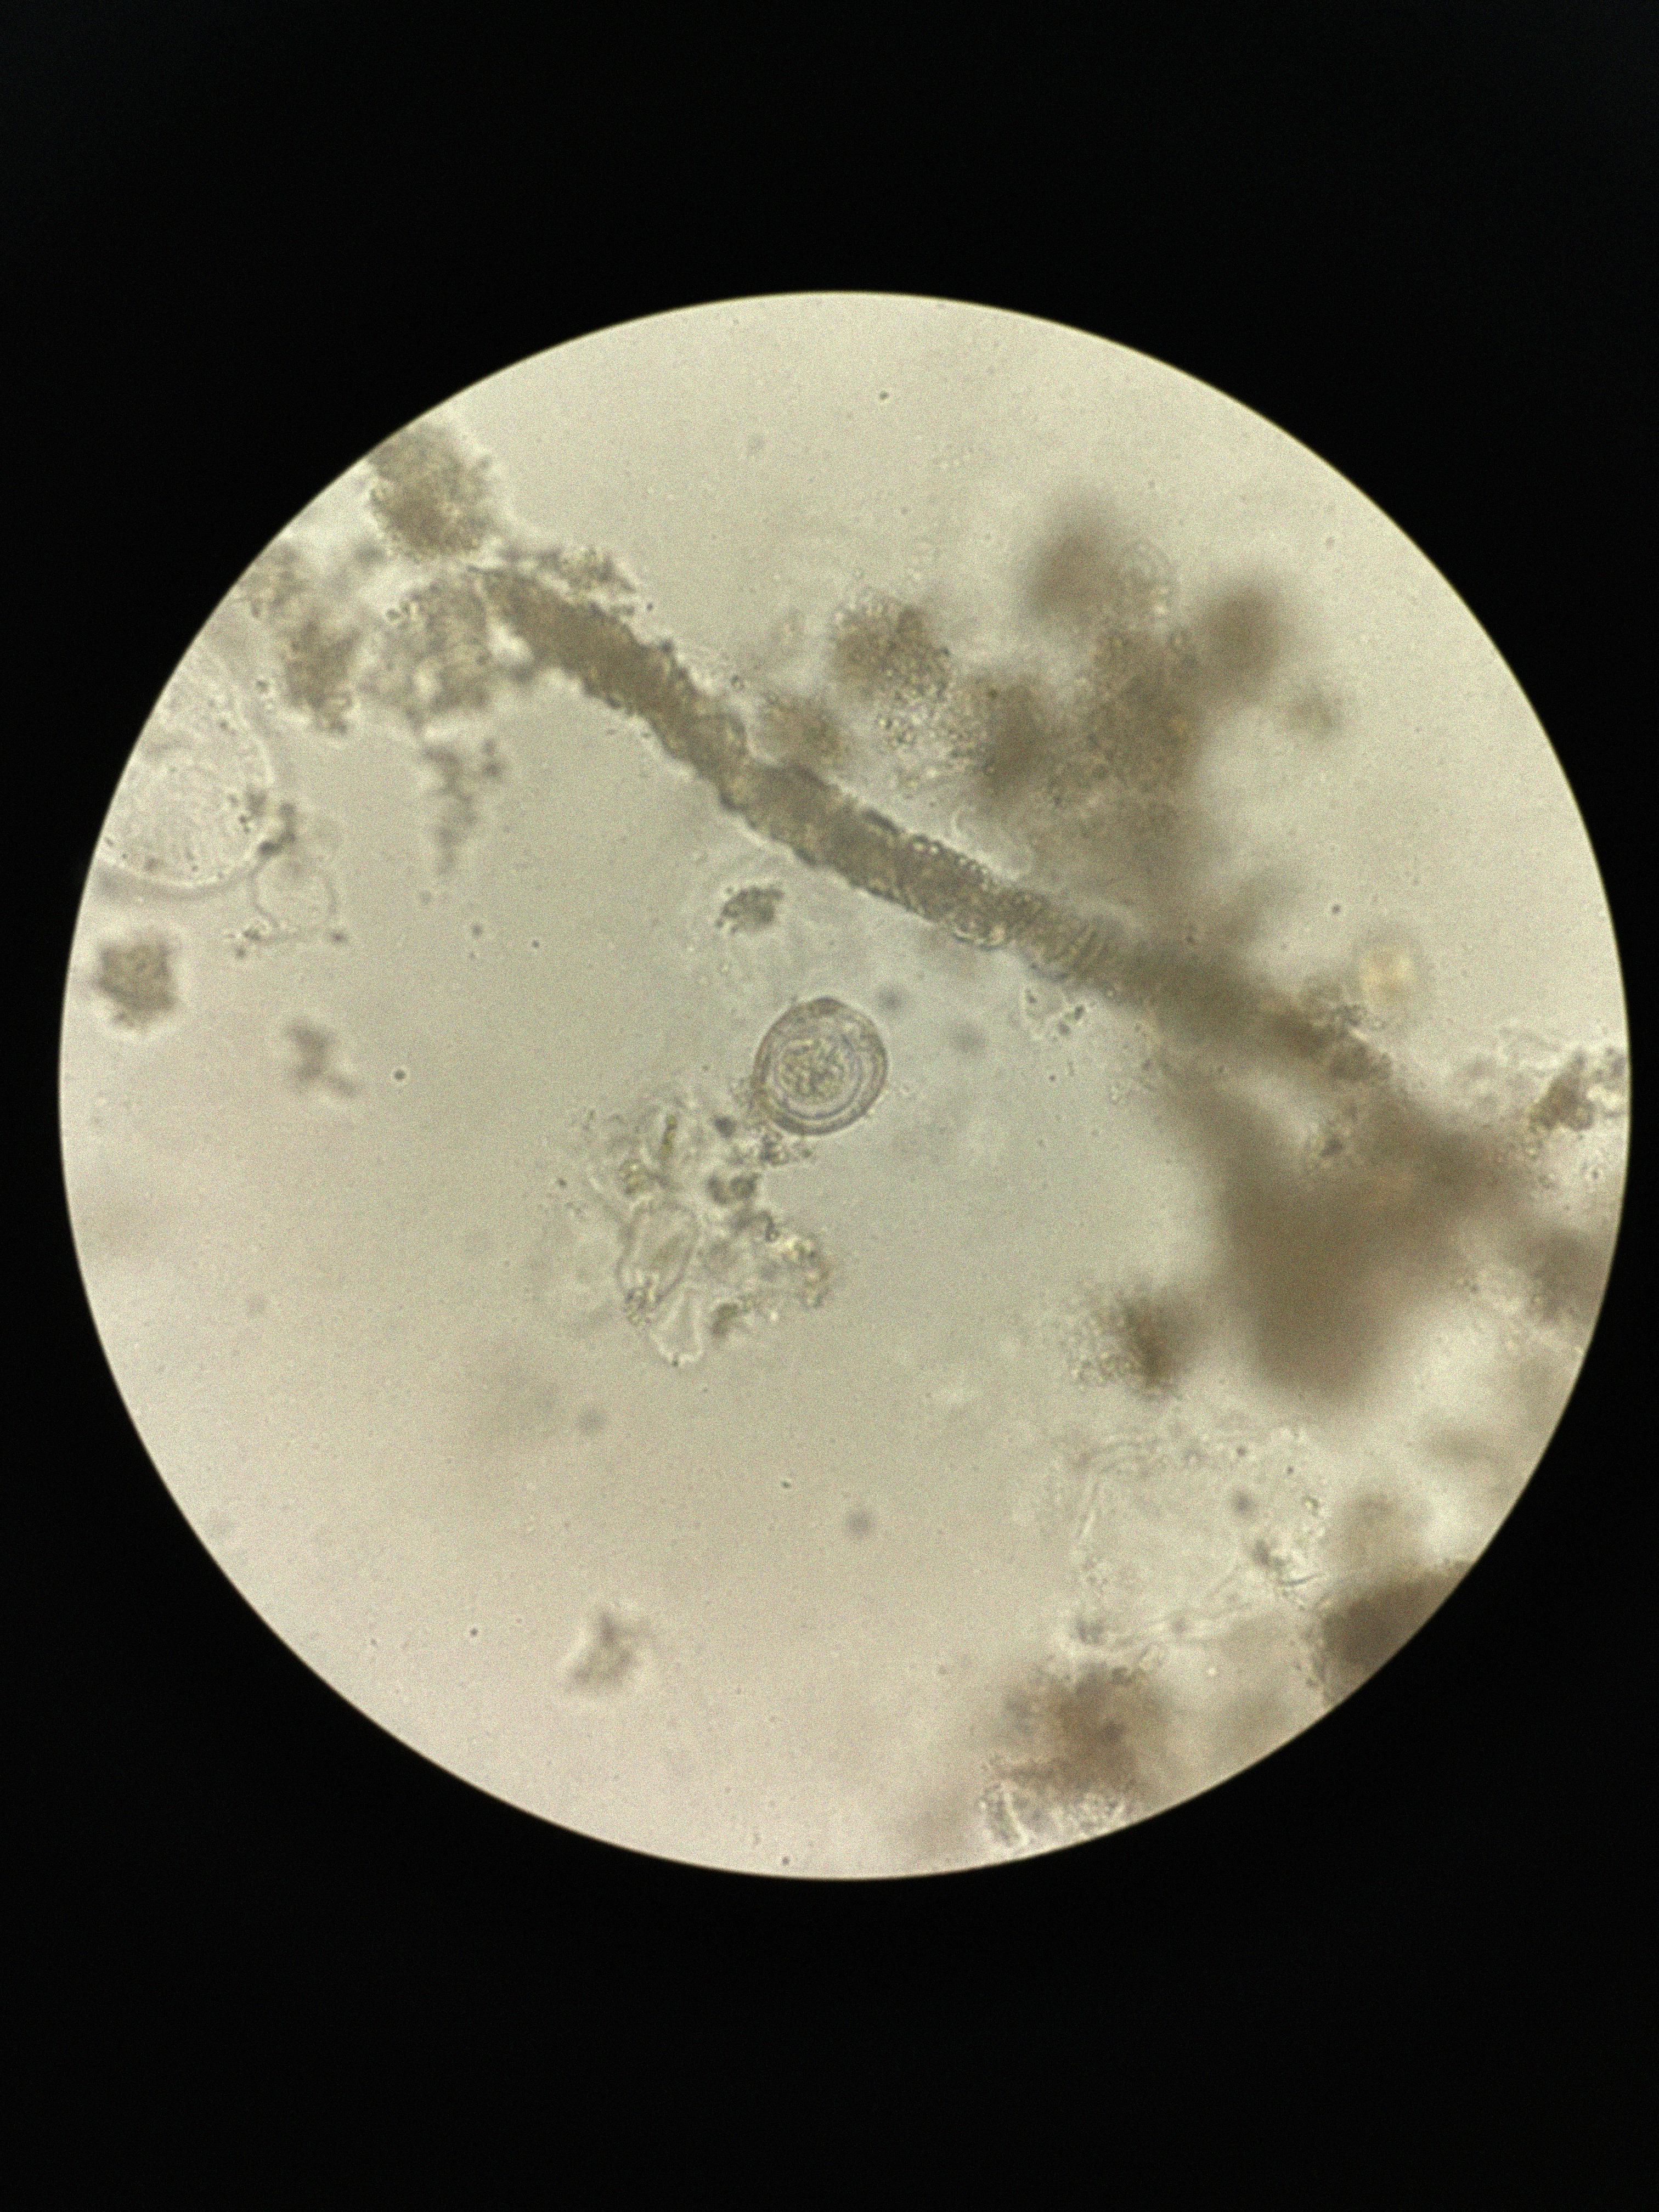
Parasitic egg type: Hymenolepis nana